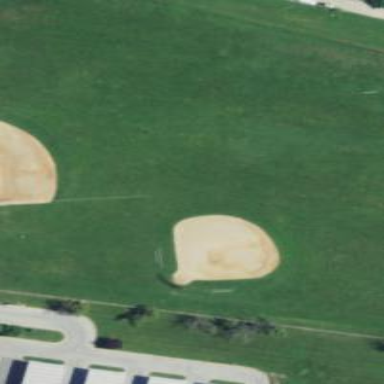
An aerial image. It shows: Baseball pitch for leisure land activities.